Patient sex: F
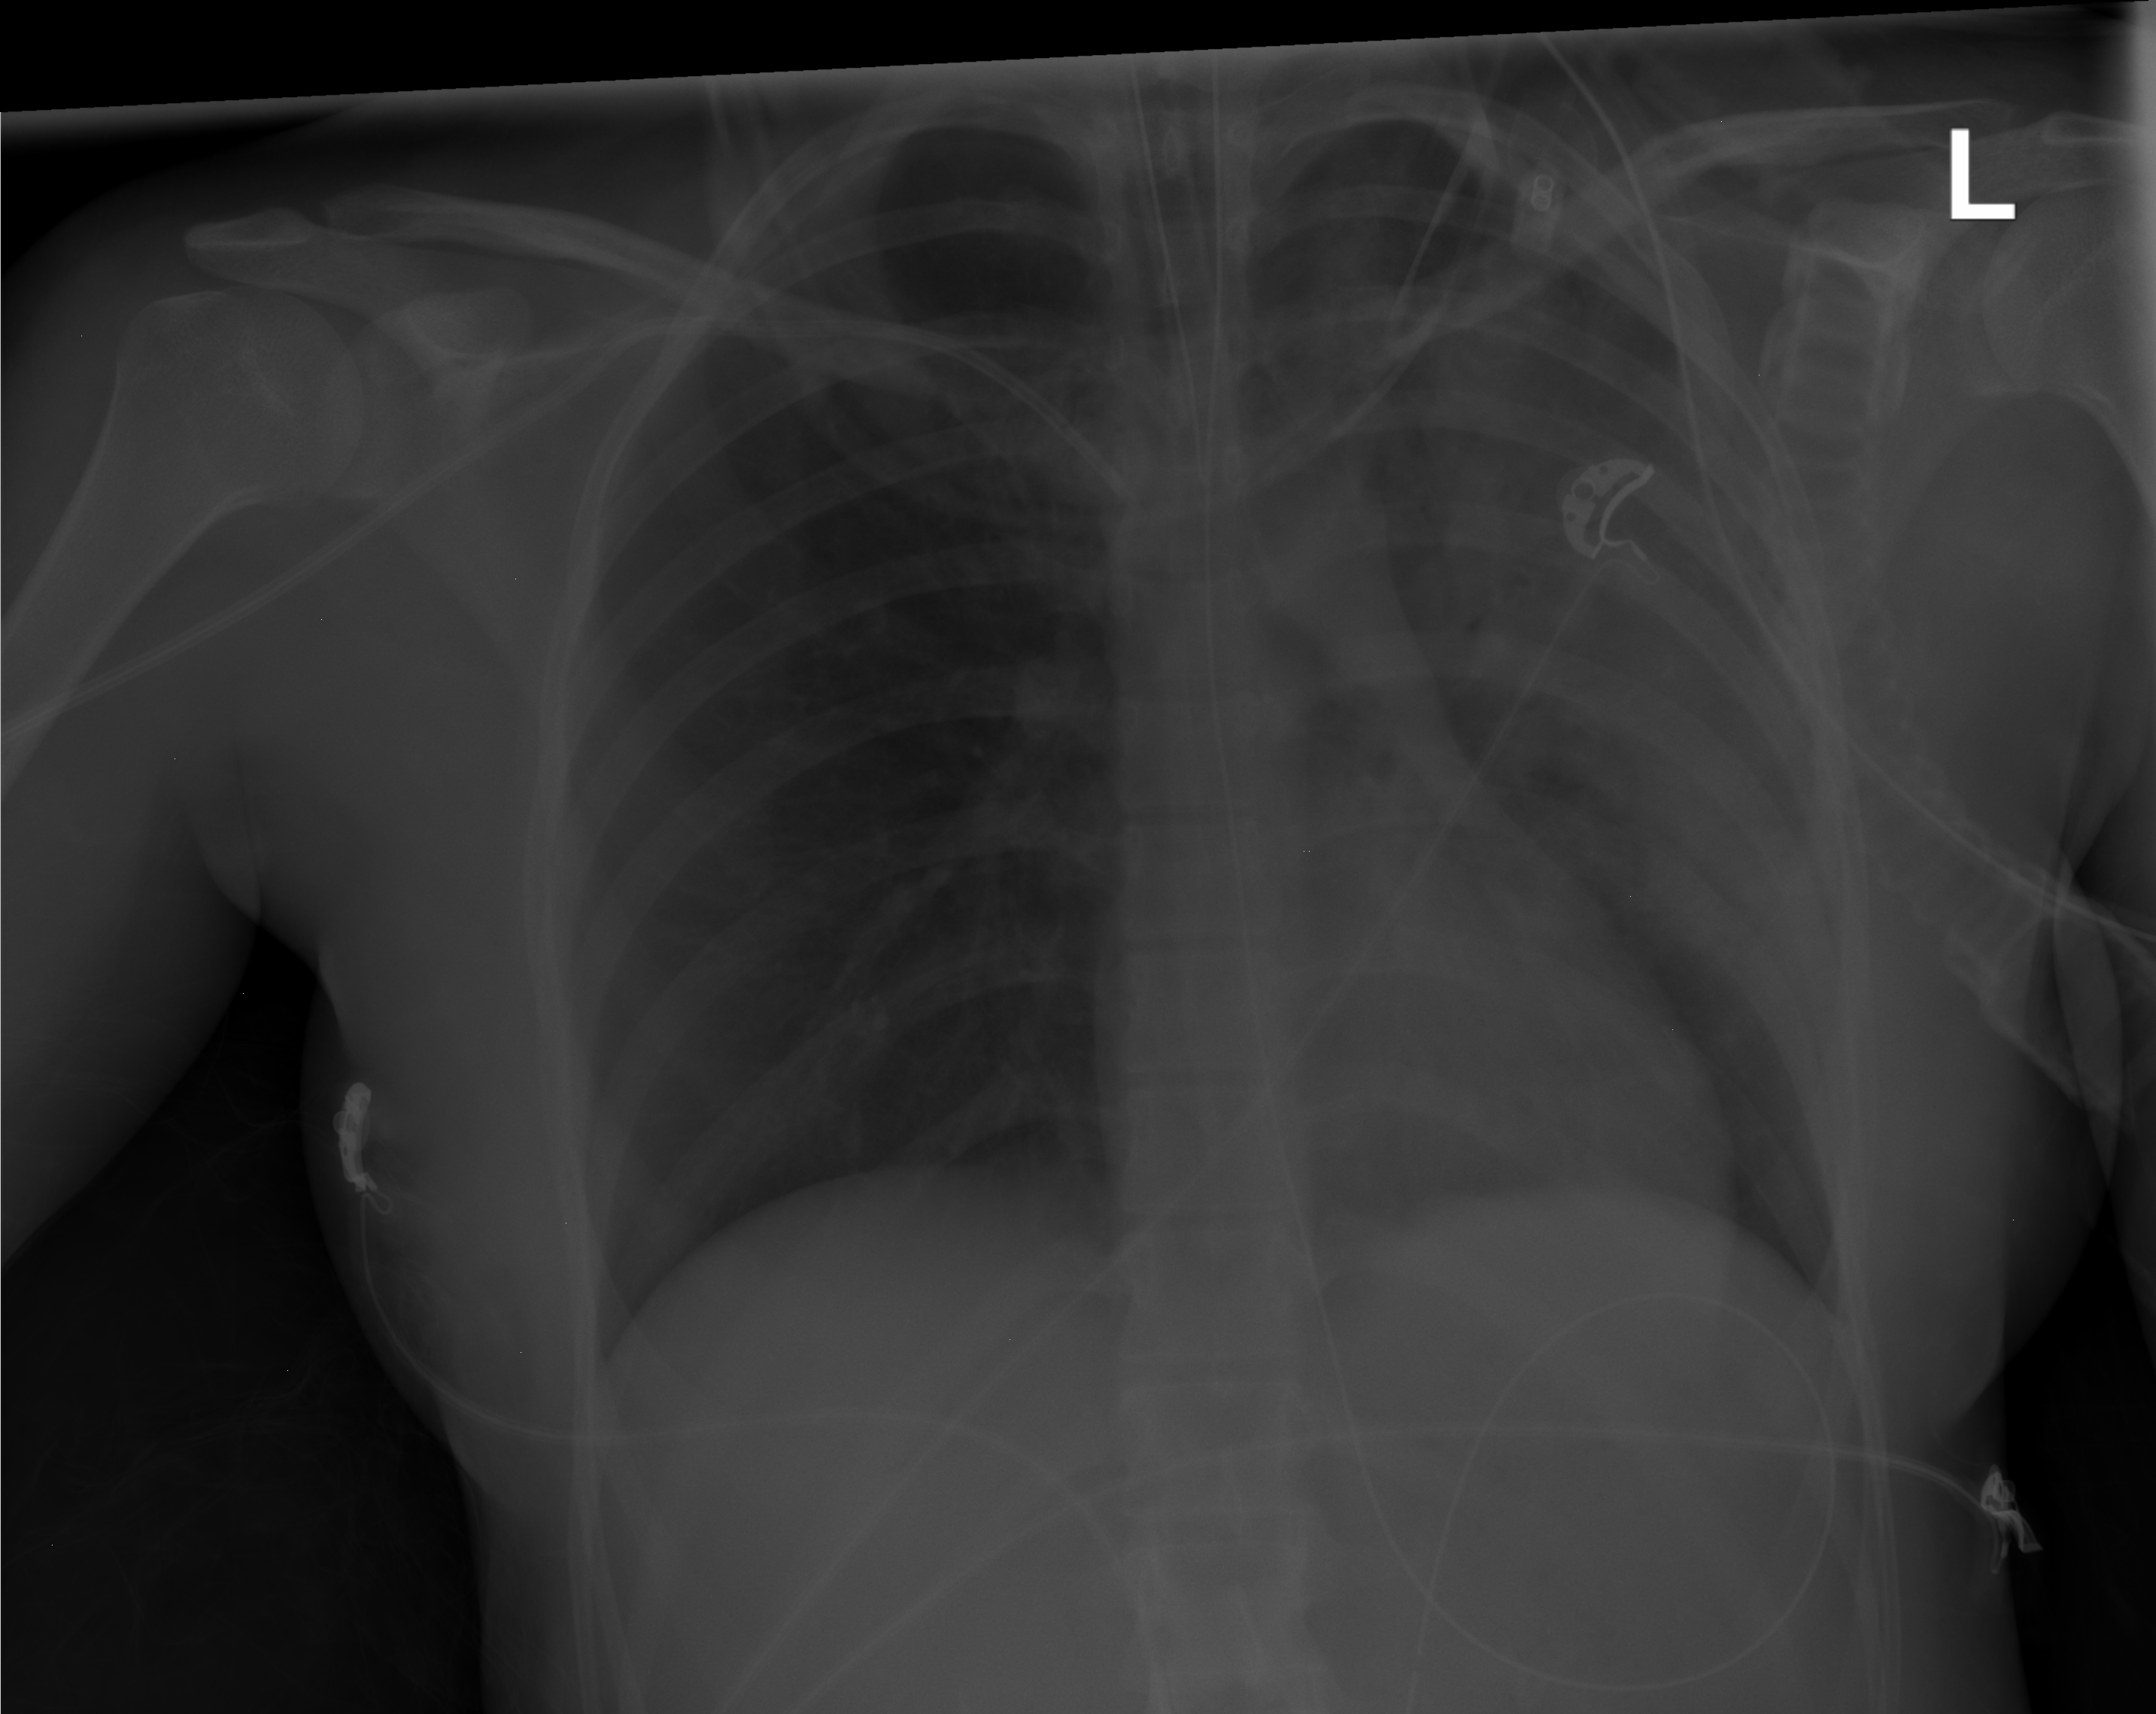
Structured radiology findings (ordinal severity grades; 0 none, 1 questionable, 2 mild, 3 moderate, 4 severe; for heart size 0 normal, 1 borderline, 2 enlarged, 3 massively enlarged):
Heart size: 0
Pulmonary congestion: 0
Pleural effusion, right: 0
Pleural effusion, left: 0
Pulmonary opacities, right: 0
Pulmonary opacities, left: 0
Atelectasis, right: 1
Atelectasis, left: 1